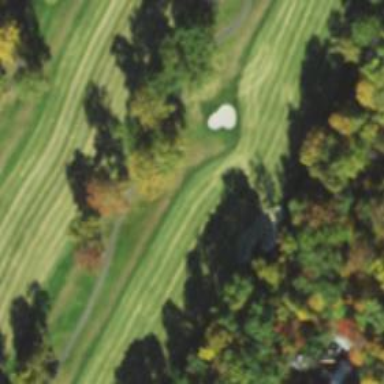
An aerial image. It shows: Golf hole.